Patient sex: M
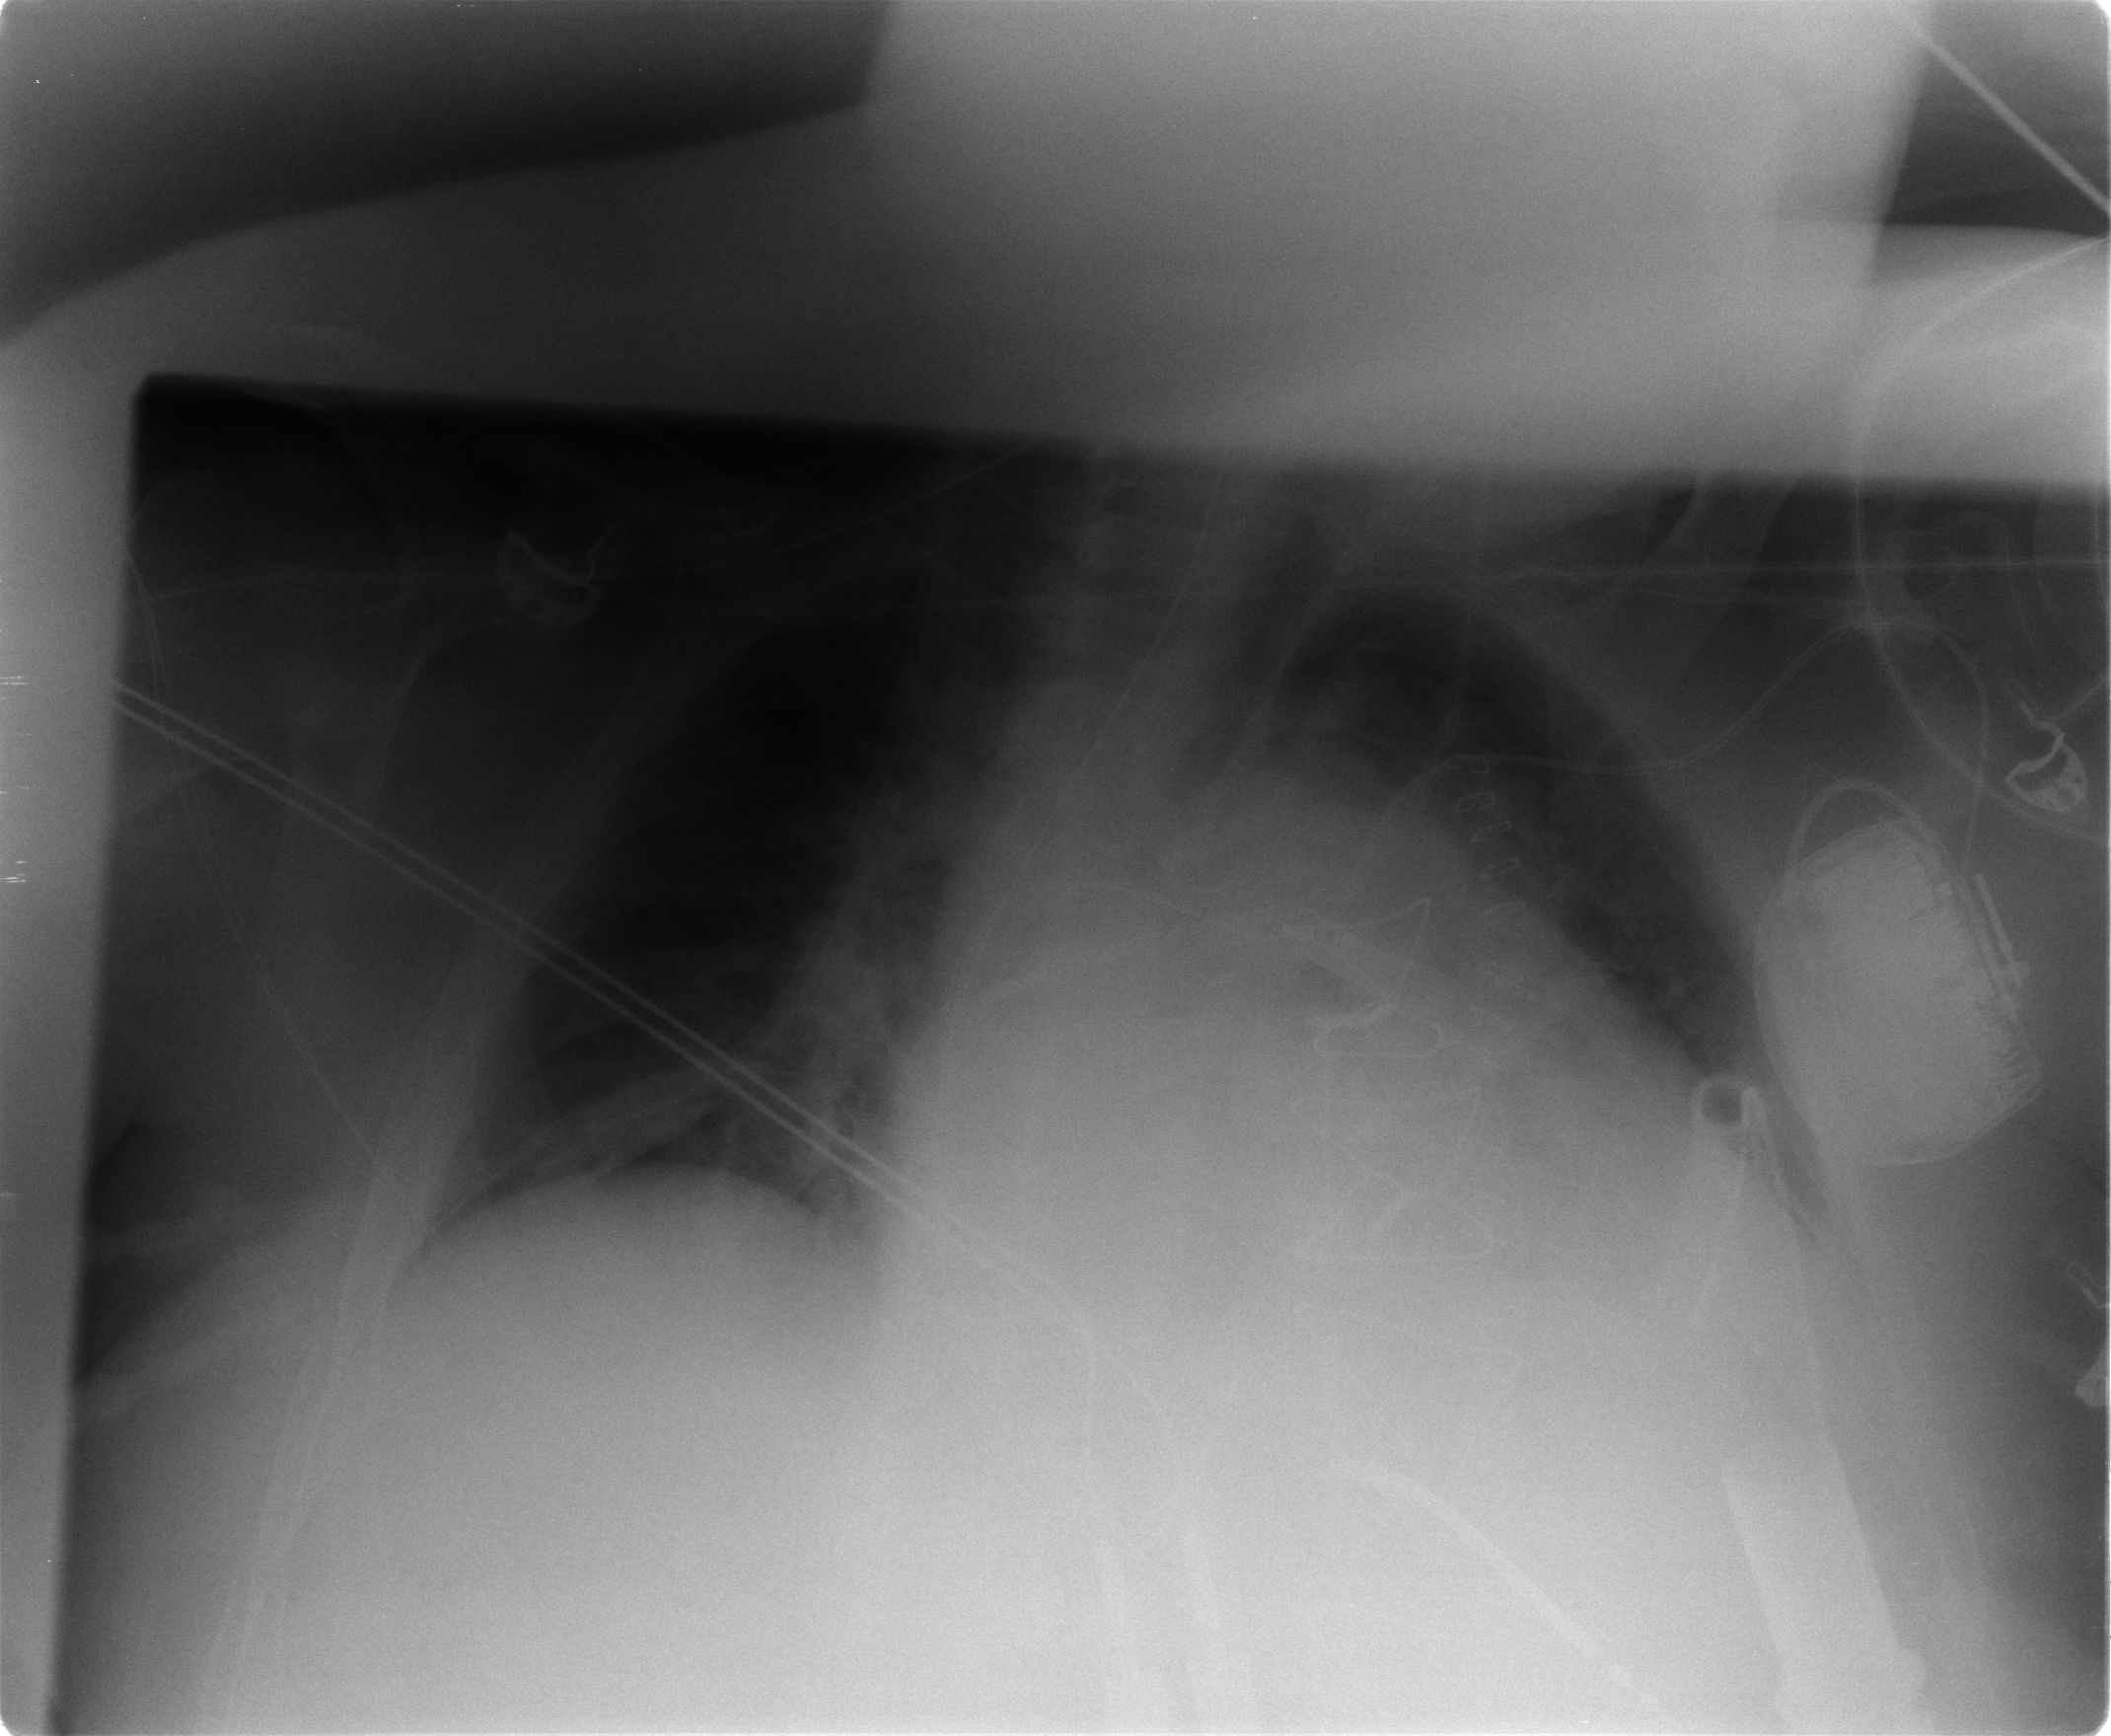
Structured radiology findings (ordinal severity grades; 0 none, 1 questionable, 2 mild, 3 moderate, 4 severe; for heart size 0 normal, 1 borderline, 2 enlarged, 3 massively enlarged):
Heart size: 2
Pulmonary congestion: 2
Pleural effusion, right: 0
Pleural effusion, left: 2
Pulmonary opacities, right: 0
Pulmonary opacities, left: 0
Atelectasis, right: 2
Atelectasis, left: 2